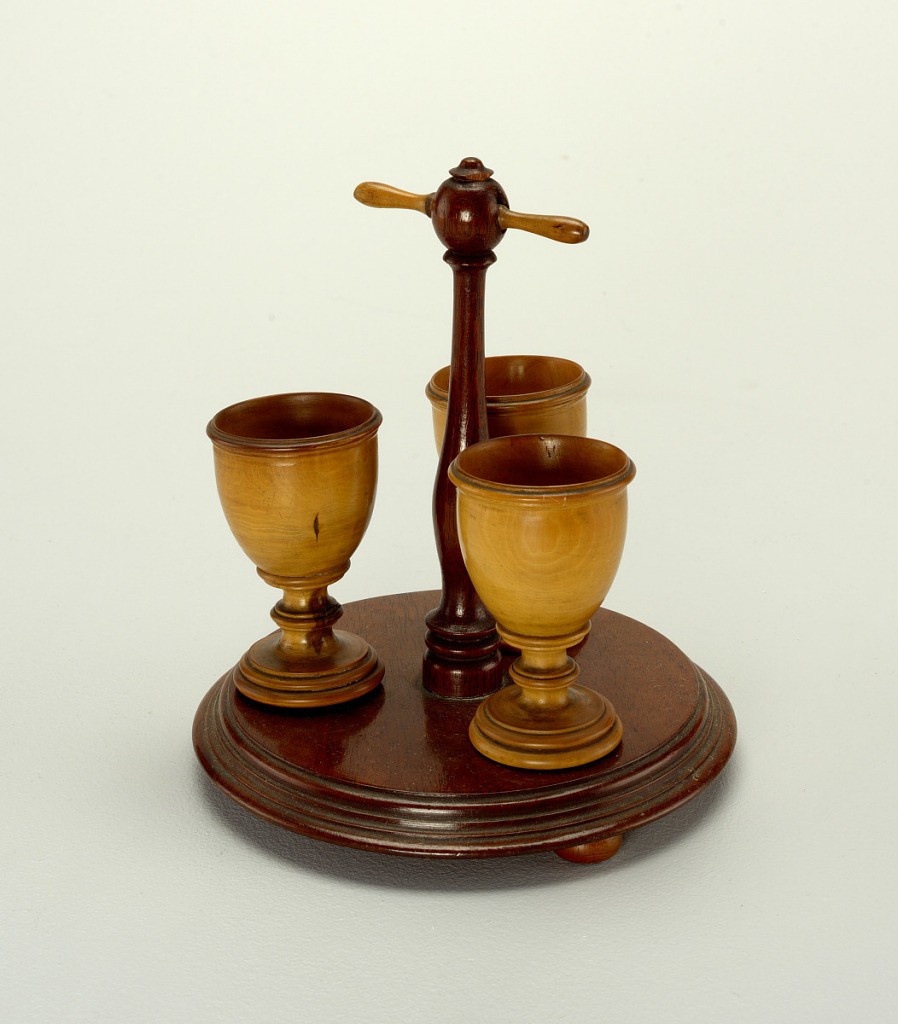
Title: Egg cups and stand
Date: early 19th century
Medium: Mahogany, probable pear beech (?)
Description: Circular stand with turned molded edge. Stand supported on three bun feet. Center of stand fitted with turned post, tapered toward globular finial.  Finial pierced with hole to accomodate double grip in the form of two extended arms. Stand fitted with three wooden posts, which fit into drilled holes in bottoms of individual egg cups. Curved, vase-shaped cups with molded circular bases, knop stem and molded lip.